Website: walmart
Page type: billing-address
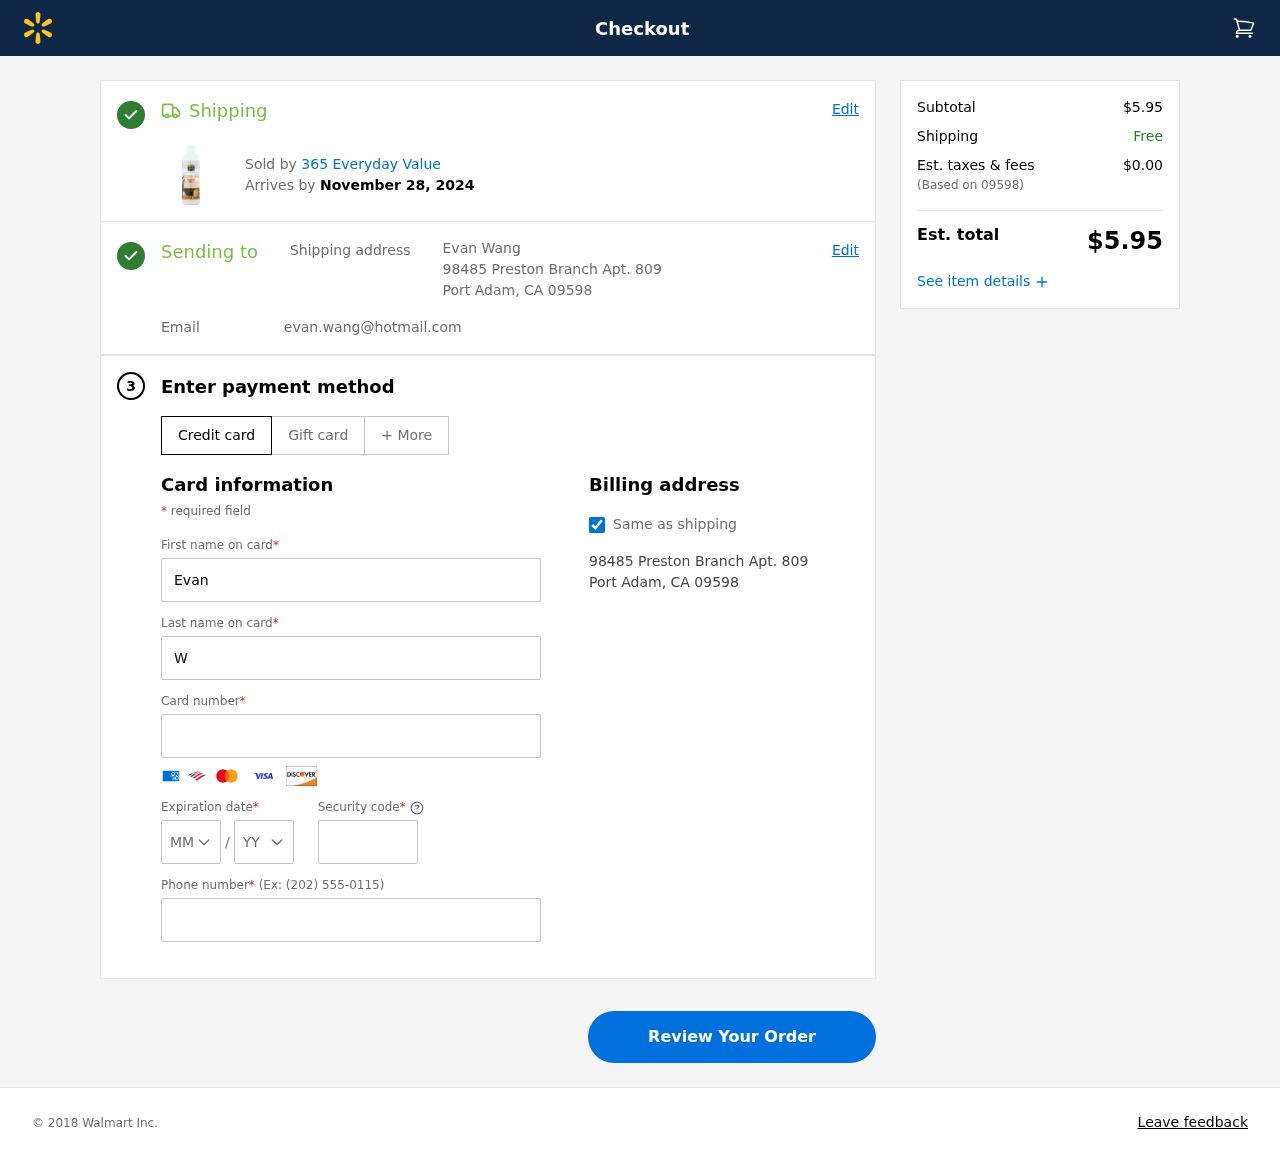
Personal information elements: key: PII_CARD_CVV
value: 244
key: PII_CARD_EXPIRY_MONTH
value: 05
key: PII_CARD_EXPIRY_YEAR
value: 27
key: PII_CARD_NUMBER
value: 2234 5206 8944 3811
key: PII_CITY_STATE_ZIP
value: Port Adam, CA 09598
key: PII_EMAIL
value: evan.wang@hotmail.com
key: PII_FIRSTNAME
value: Evan
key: PII_FULLNAME
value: Evan Wang
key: PII_LASTNAME
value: Wang
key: PII_PHONE
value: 6195301877
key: PII_POSTCODE
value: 09598
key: PII_STREET
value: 98485 Preston Branch Apt. 809
Product elements: key: PRODUCT1_BRAND
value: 365 Everyday Value
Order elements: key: ORDER_DELIVERY_DATE
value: November 28, 2024
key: ORDER_SUBTOTAL
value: $5.95
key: ORDER_TAX
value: $0.00
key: ORDER_TOTAL
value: $5.95